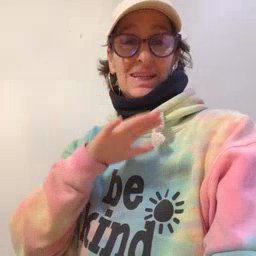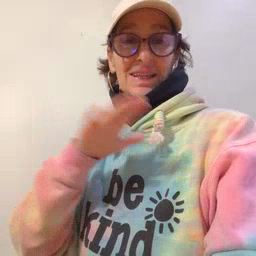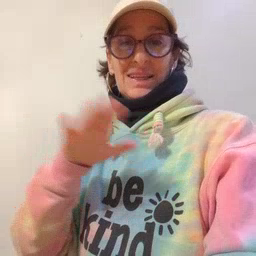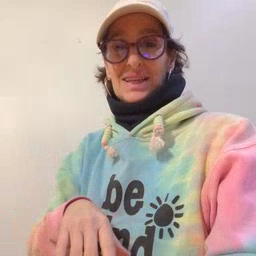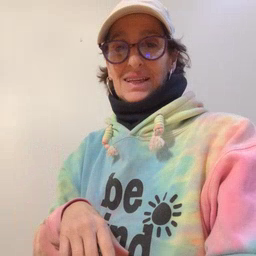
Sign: clean